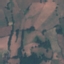
Label: Pasture